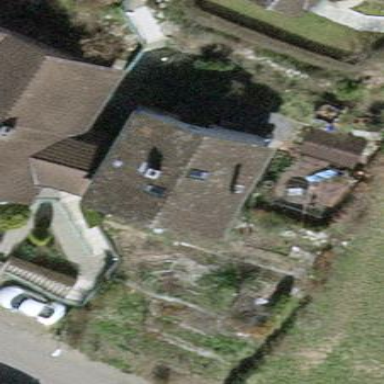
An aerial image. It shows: Gabled house with brown roof tiles. The house has white exterior. The roof is oriented along the building.